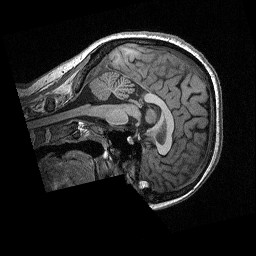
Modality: T1w
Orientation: sagittal
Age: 35
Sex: female
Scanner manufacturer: siemens
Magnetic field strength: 3 T
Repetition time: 2.3 s
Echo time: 0.00298 s